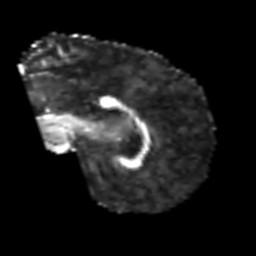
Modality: FA
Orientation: sagittal
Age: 50
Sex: male
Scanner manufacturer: siemens
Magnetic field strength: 3 T
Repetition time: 6.1 s
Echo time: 0.101 s